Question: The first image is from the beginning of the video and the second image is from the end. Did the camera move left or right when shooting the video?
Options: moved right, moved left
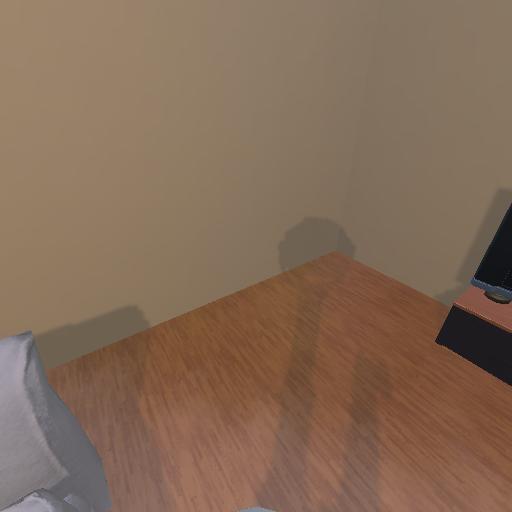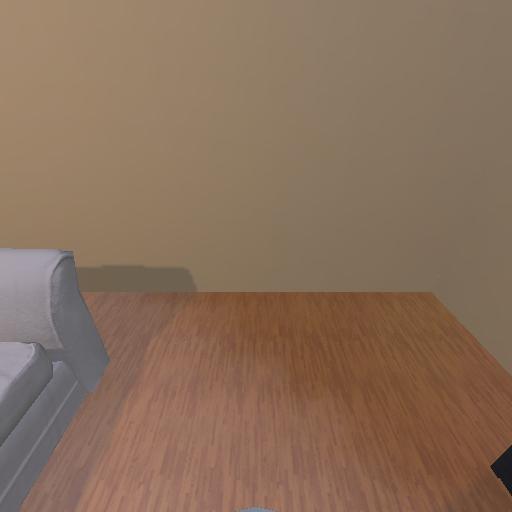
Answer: moved right